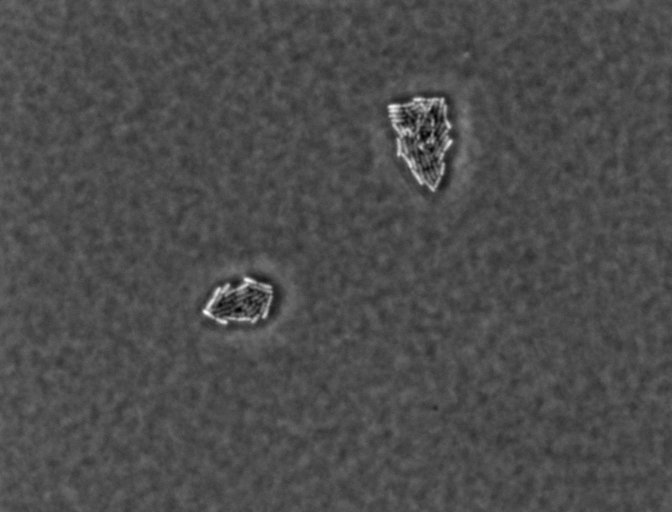
Salmonella enterica Typhimurium